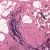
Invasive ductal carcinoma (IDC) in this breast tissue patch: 0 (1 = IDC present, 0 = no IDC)